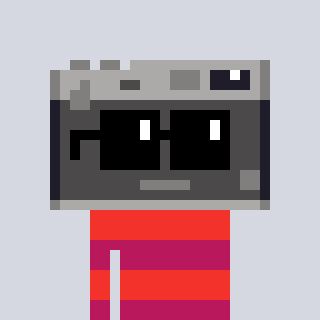
a pixel art character with square black sunglasses, a camera-shaped head and a darkpink-colored body on a cool background